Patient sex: M
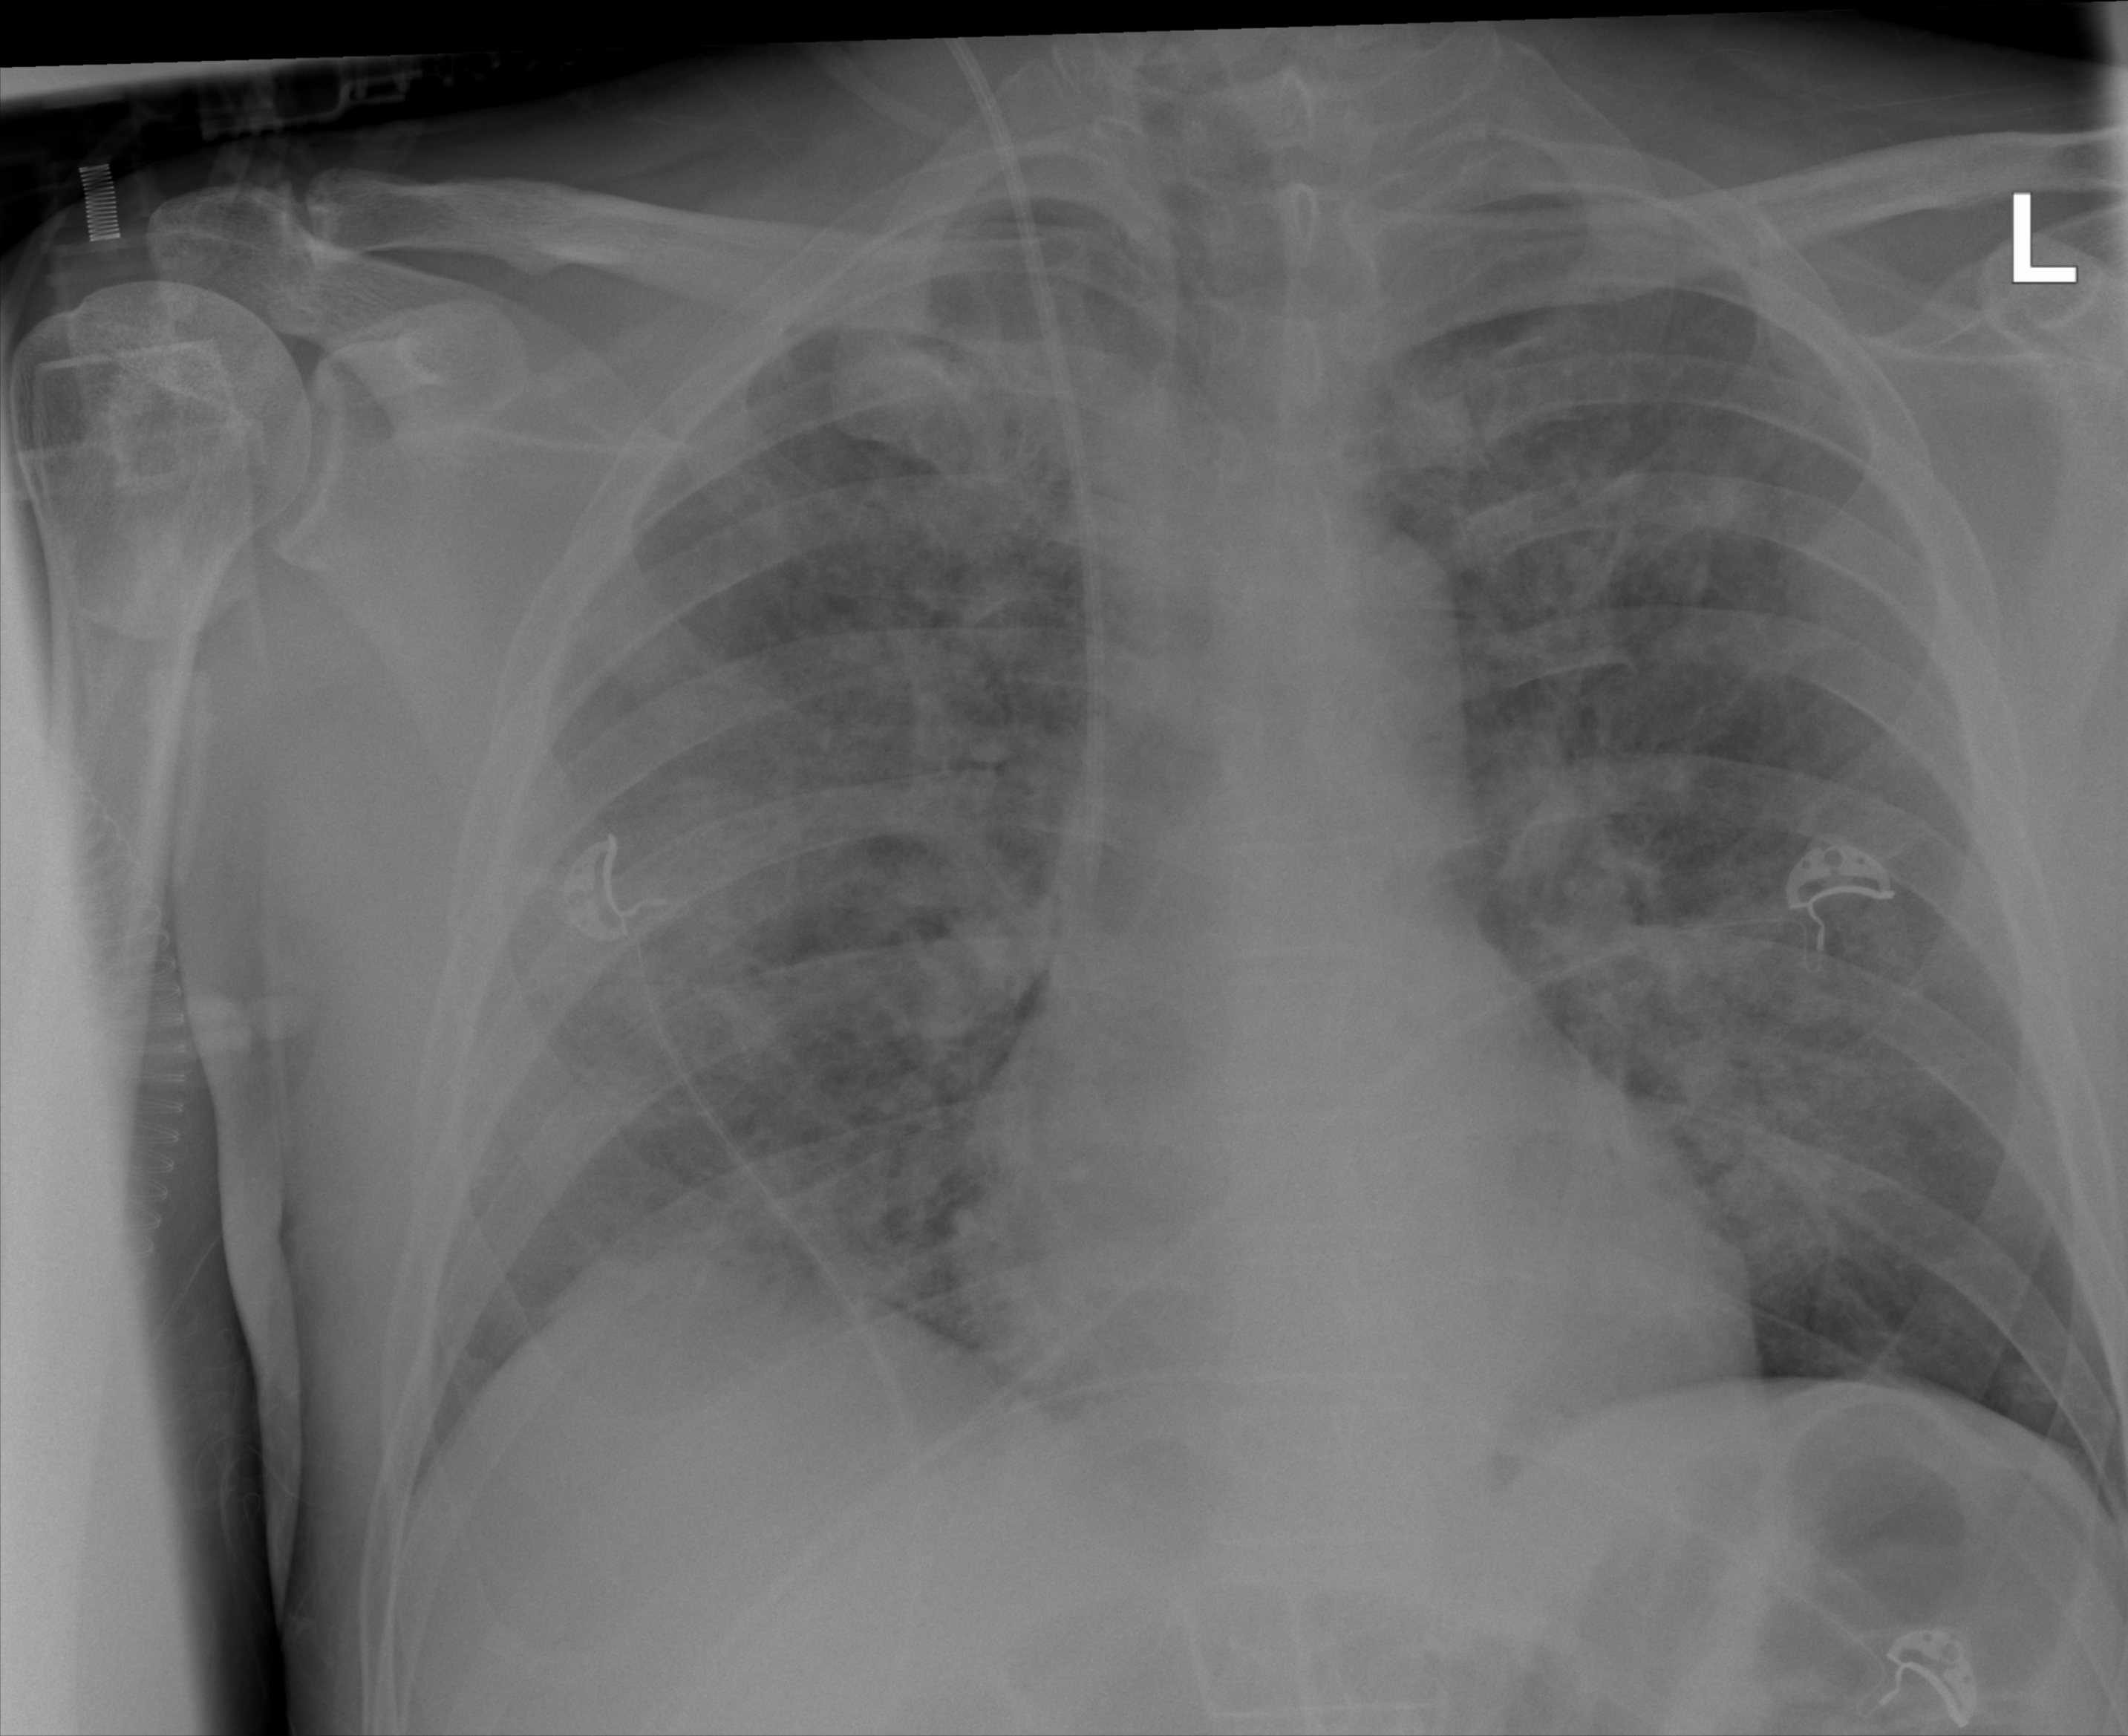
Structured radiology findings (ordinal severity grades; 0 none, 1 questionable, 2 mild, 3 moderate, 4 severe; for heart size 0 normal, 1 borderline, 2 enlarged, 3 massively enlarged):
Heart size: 0
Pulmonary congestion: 0
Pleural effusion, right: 0
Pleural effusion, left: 0
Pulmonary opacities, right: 4
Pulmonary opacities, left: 4
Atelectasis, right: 3
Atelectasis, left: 3